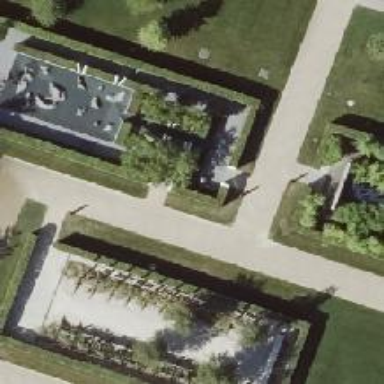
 which is type of leisure land and attraction."